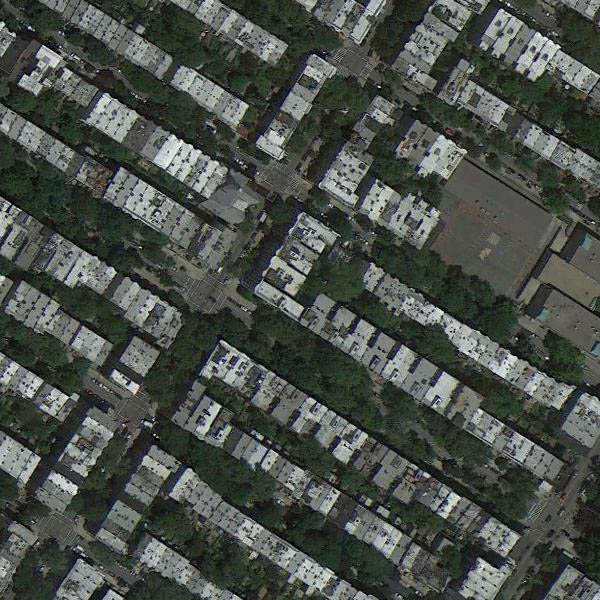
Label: DenseResidential